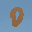
Label: 0